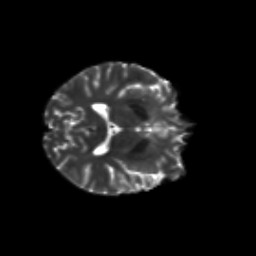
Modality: T2w
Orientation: axial
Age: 22
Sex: female
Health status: healthy
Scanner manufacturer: siemens
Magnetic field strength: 3 T
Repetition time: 8.6 s
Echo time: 0.095 s